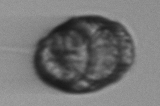
Label: Margalefidinium